Question: Greetings,
I want to draw a rectangle over a polygon belonging
to a arbitrary plane. Given the width (SA) and height (SB) of the
rectangle and the left upper corner (V1) of the rectangle, how
to determine the other vertices (V2, V3 and V4).

In the case of generic normal vector (all components are nonzero),
the directions (V2-V1) and (V3-V1) must be choosed by dropping
the coordinate of the normal vector with largest magnitude.
Any help is appreciated and welcome,
Best regards,
ricfow
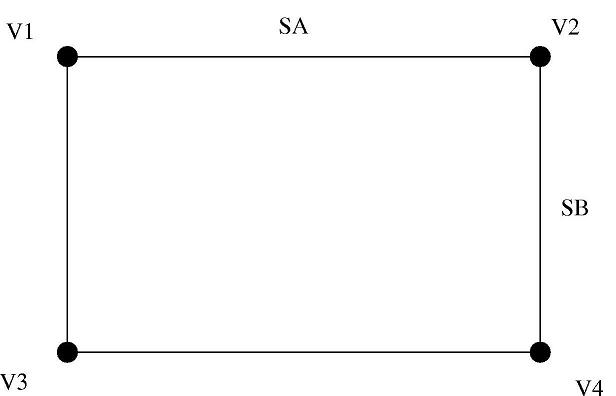
Answer: Problem solved.
- First determine the directions to construct the rectangle from the the given point V1.
The possibilities are (1,0,0), (0,1,0) or (0,0,1). One of the them is eliminated by
observing the component of largest magnitude of the normal vector. Ex: suppose
that the normal vector is (0.2 -0.9 0.3). So drop (0,1,0). The other two will be used.
- Project the first direction vector on the plane, using the plane's normal vector. Using
SA, determine the position of V2. The same idea for V3 and V4.